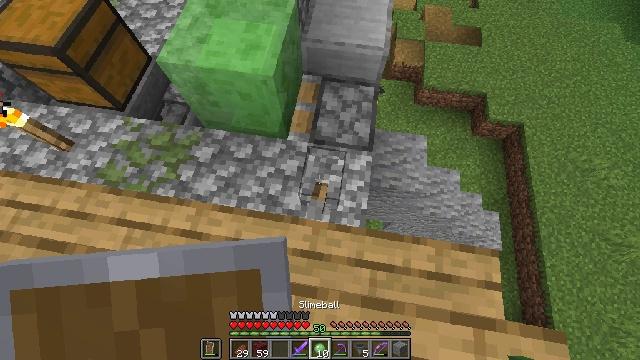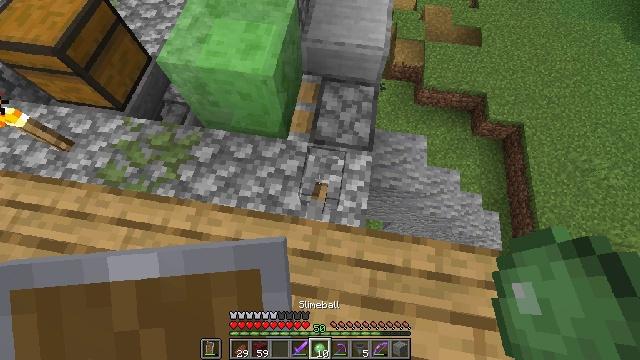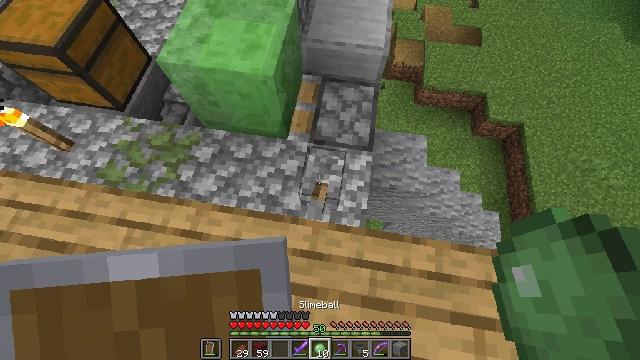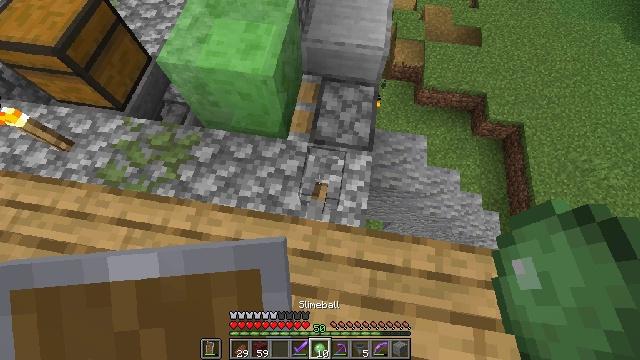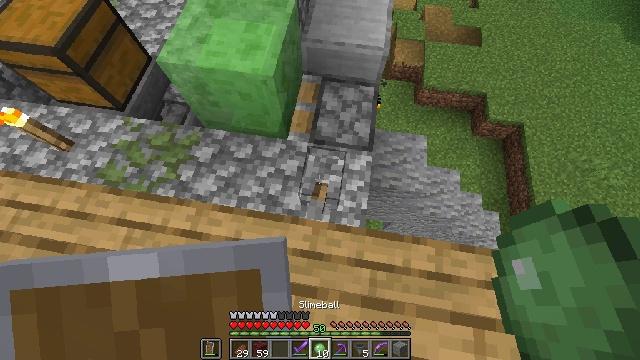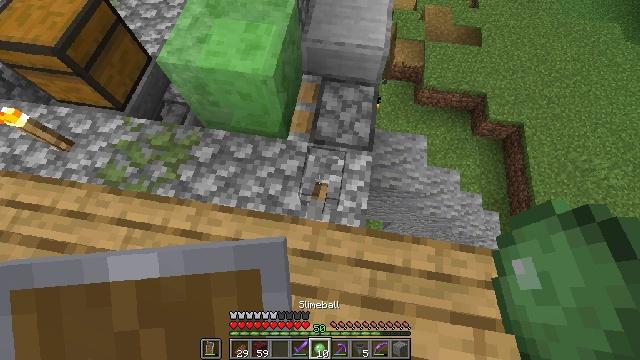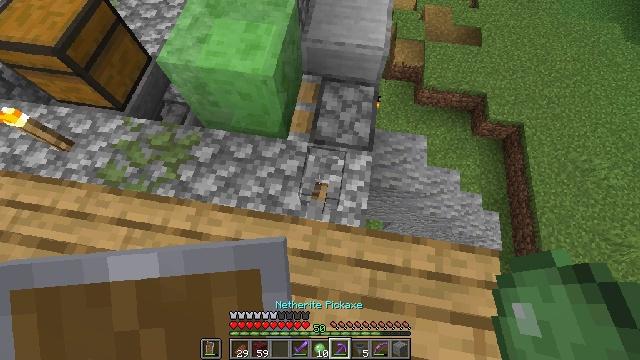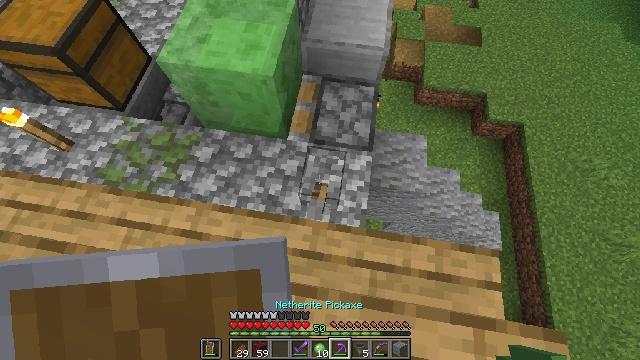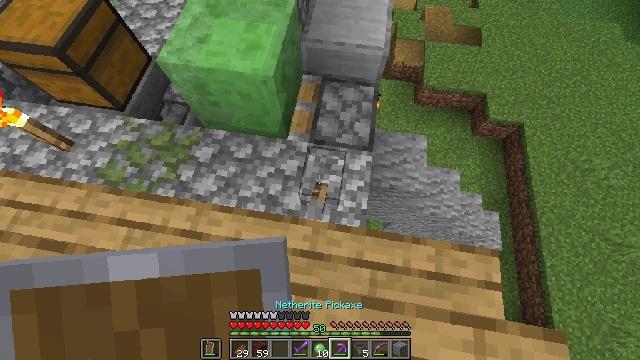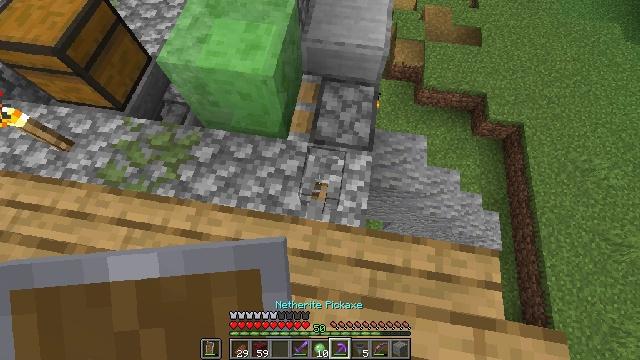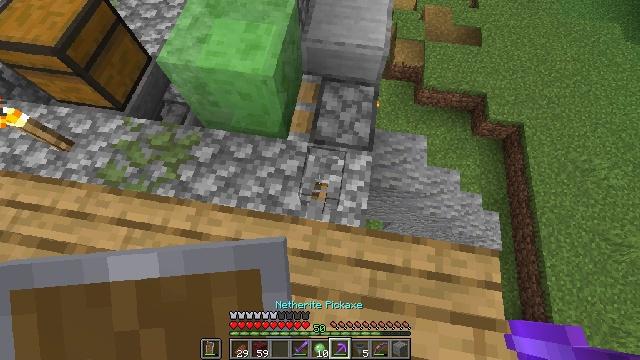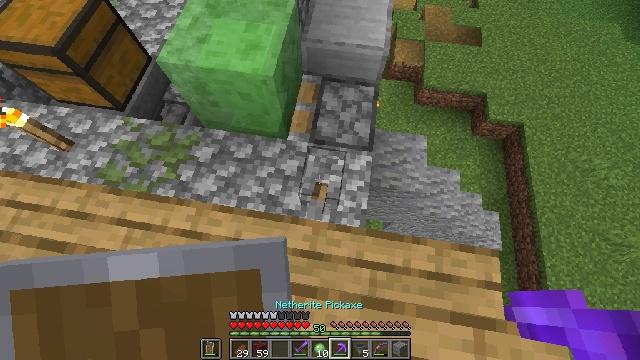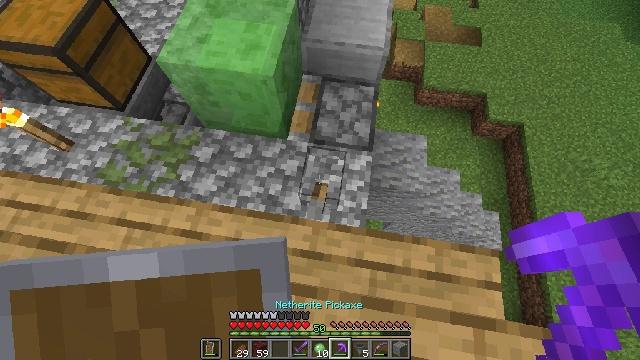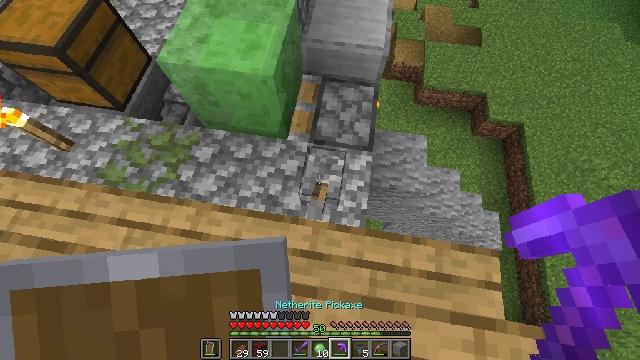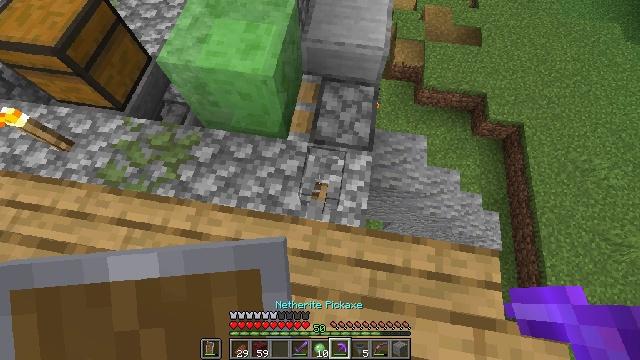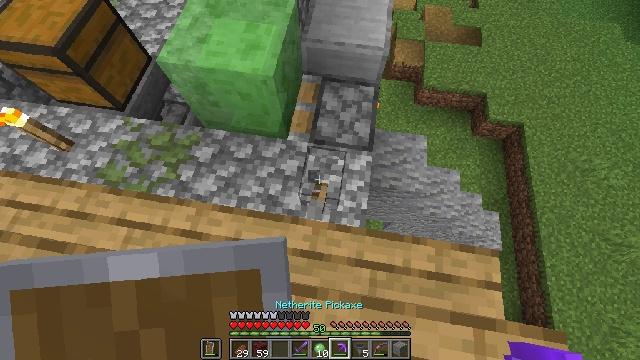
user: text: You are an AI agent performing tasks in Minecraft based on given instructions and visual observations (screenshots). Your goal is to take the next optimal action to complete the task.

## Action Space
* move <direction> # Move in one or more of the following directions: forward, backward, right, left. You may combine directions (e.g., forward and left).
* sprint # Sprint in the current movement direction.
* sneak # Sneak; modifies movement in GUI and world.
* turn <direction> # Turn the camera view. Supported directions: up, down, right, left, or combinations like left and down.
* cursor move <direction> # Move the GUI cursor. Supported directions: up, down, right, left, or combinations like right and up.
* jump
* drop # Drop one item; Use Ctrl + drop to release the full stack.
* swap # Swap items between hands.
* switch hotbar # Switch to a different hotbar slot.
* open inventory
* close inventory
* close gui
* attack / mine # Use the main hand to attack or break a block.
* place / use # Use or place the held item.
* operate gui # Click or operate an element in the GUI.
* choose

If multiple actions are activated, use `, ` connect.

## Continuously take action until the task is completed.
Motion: motion action
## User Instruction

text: Gather the lever into your inventory.
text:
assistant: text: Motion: no_op
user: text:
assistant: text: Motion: no_op
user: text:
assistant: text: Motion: no_op
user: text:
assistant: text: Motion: no_op
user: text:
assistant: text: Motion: no_op
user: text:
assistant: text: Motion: no_op
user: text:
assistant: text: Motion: no_op
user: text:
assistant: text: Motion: no_op
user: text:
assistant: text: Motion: no_op
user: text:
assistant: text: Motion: no_op
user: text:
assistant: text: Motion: no_op
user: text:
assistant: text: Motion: no_op
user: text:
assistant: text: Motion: no_op
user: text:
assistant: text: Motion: no_op
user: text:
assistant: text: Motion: attack / mine
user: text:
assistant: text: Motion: attack / mine
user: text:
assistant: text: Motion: attack / mine
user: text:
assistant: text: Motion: attack / mine
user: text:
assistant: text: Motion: no_op
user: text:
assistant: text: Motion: no_op
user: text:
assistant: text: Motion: no_op
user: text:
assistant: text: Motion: no_op
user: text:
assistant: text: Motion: no_op
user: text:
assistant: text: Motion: attack / mine
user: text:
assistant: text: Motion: attack / mine
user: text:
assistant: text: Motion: attack / mine
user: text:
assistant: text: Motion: attack / mine
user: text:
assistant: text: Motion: attack / mine
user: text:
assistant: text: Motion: attack / mine
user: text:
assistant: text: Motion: attack / mine